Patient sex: M
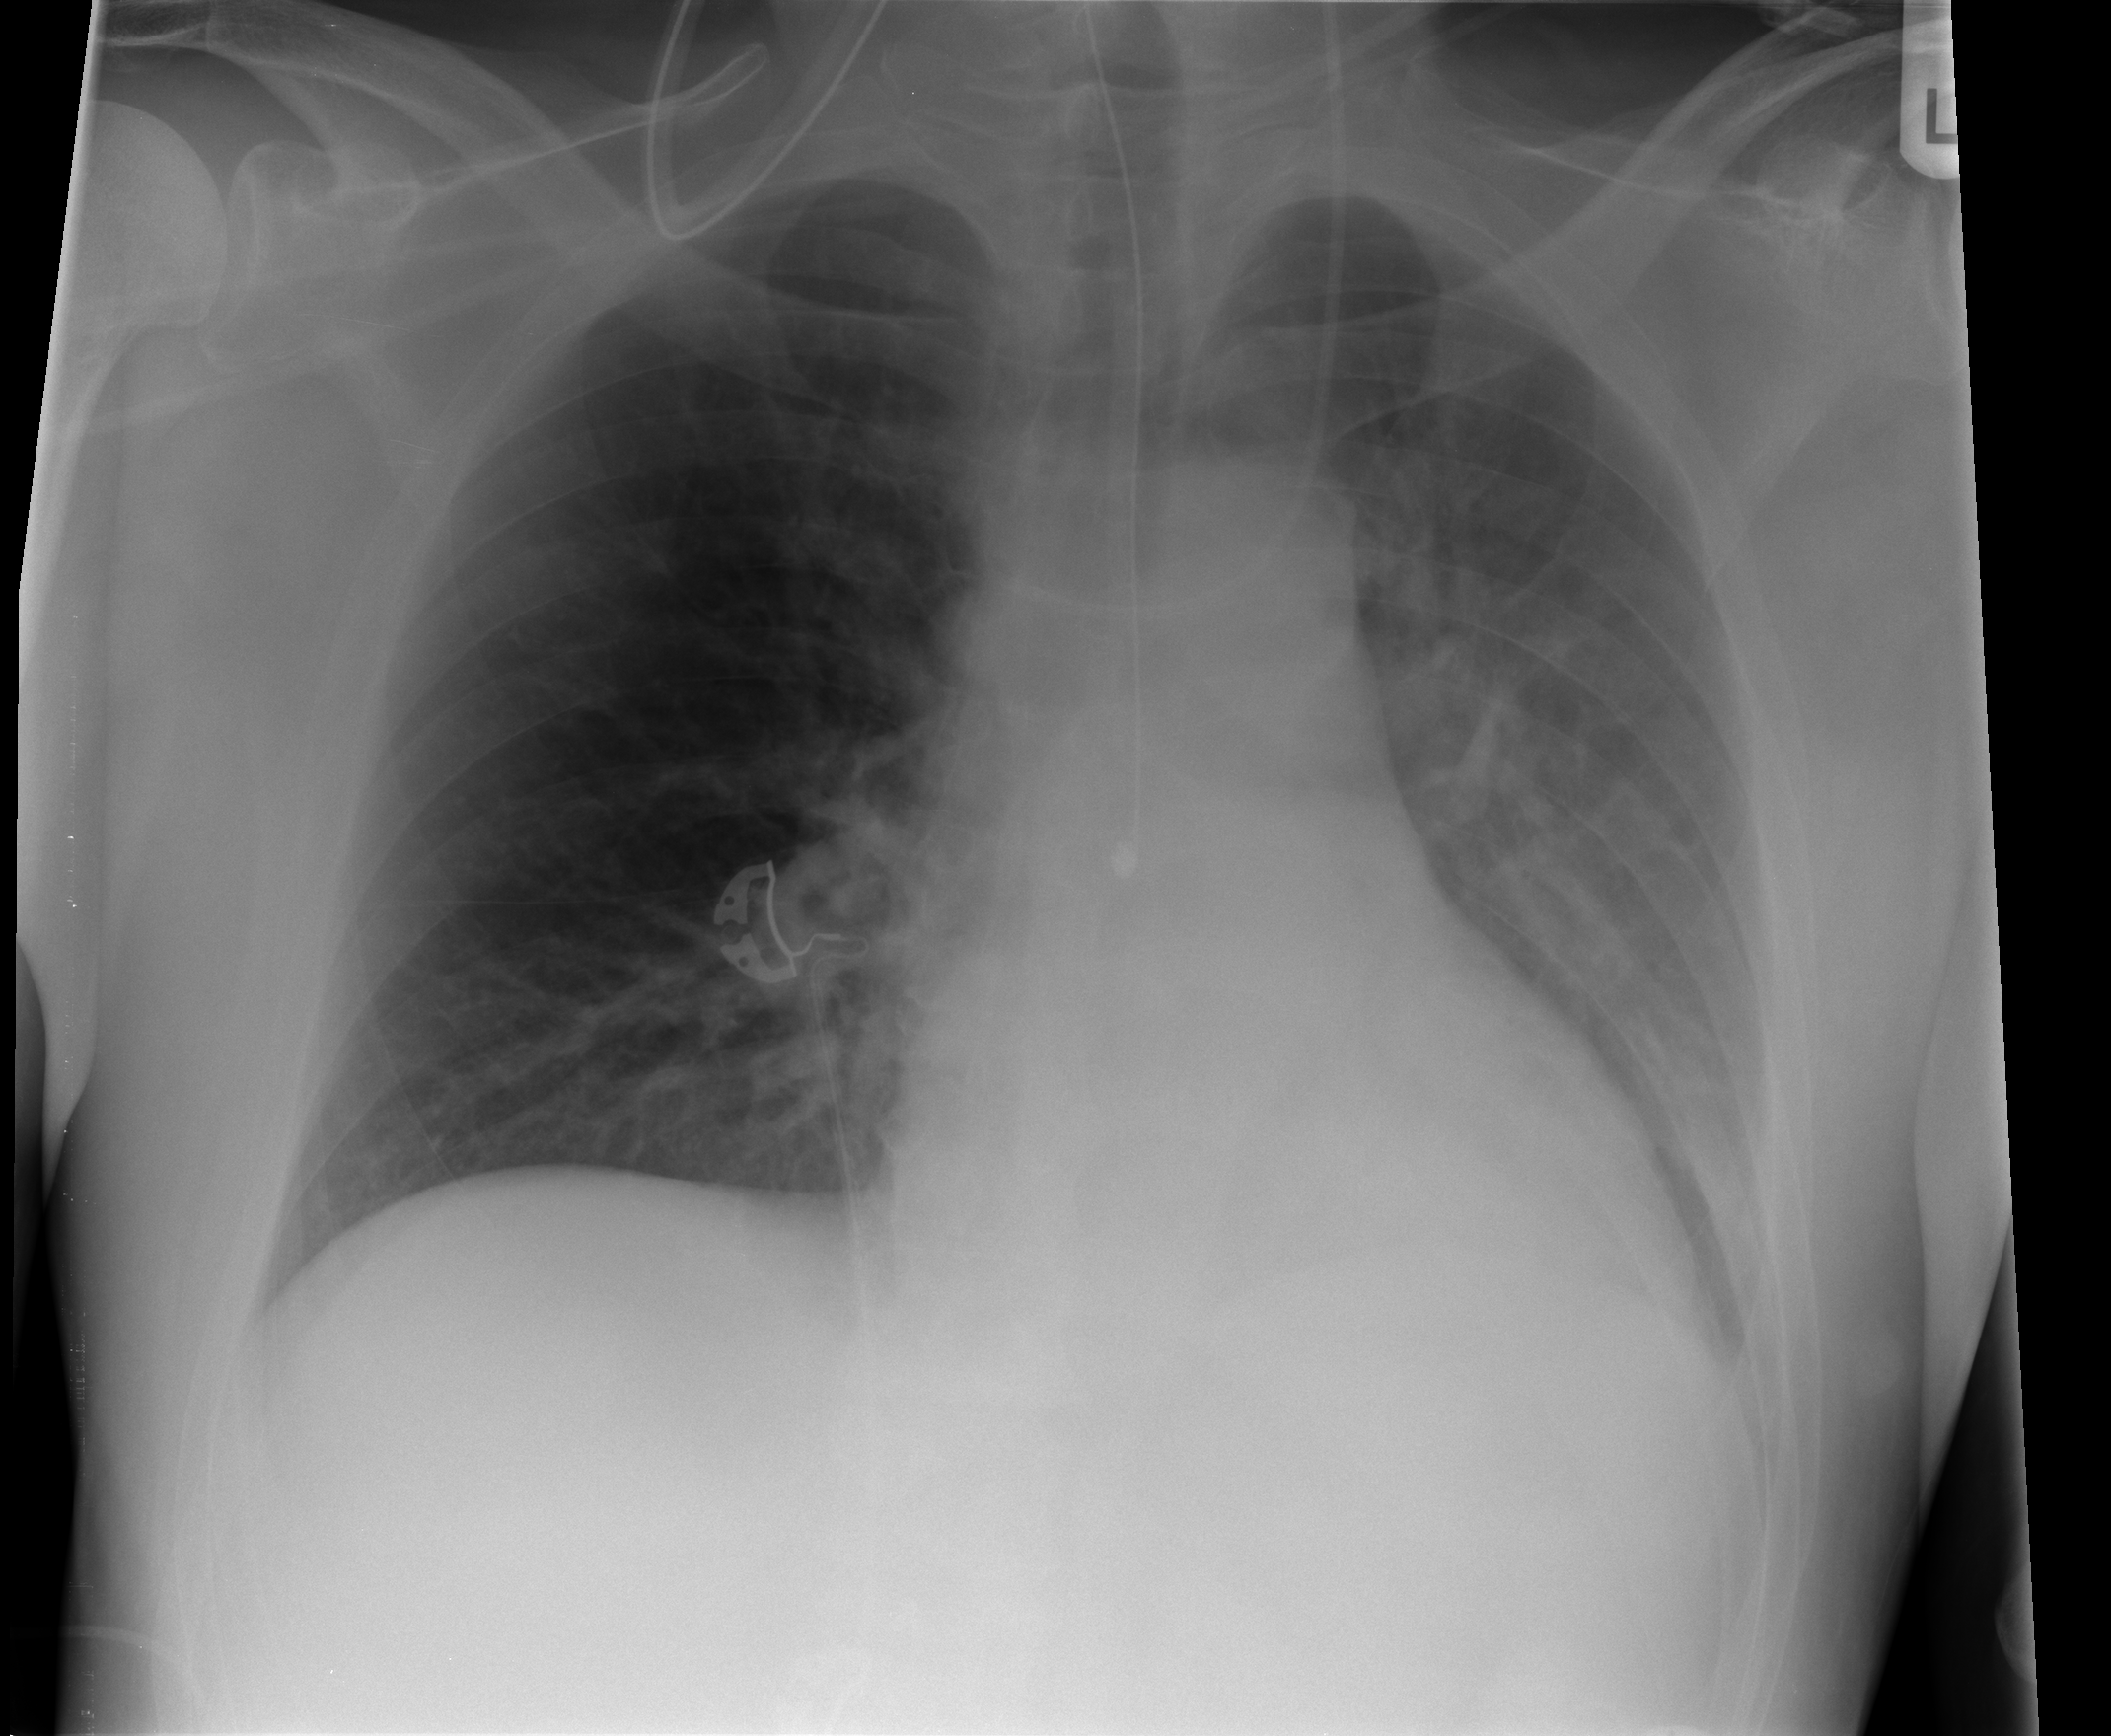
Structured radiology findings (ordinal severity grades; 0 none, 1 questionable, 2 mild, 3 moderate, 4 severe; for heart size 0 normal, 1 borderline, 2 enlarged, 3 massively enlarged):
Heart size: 0
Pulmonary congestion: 2
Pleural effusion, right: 0
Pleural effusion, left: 2
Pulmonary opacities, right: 0
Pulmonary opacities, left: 0
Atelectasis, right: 2
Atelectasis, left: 2